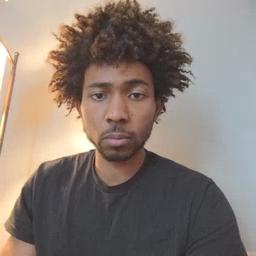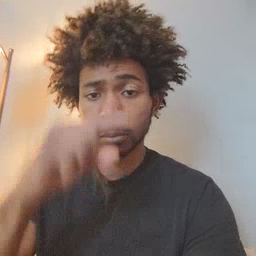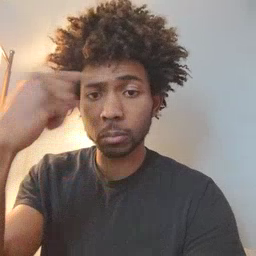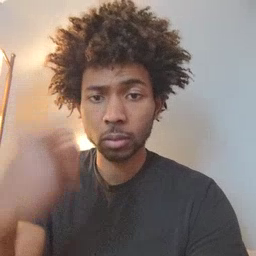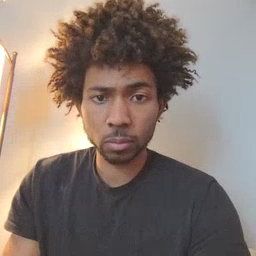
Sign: black